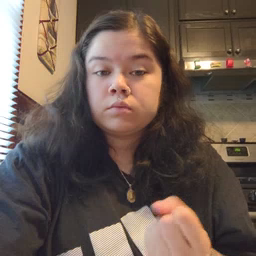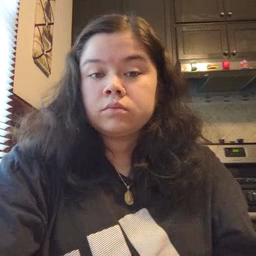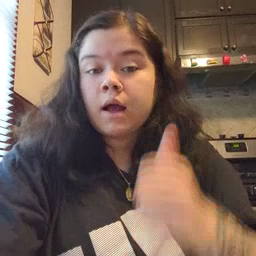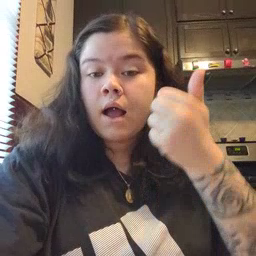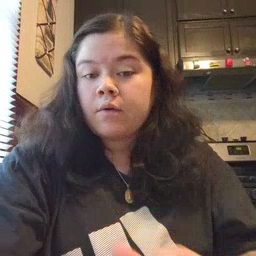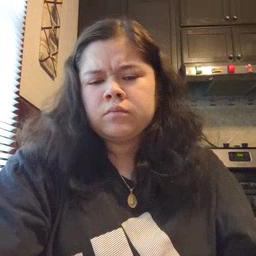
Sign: every